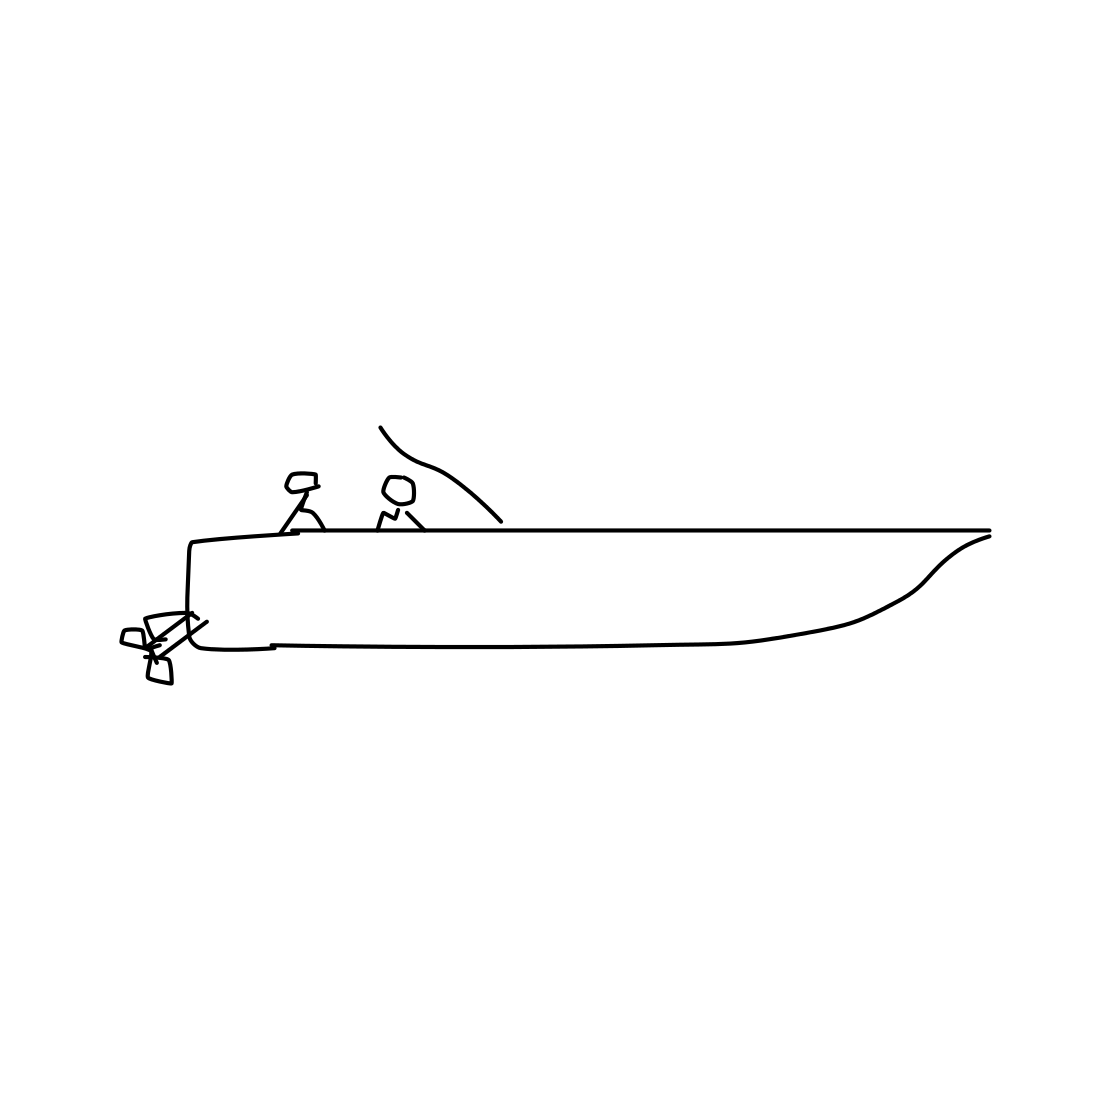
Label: speed-boat